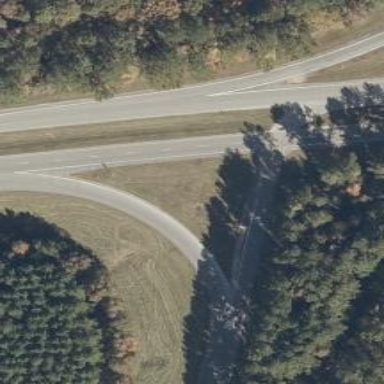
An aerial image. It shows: Asphalt trunk link road.